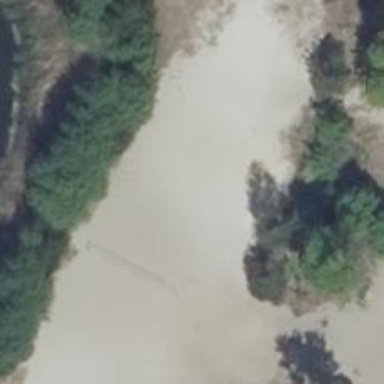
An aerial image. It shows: Sandy pitch designated for beach volleyball.